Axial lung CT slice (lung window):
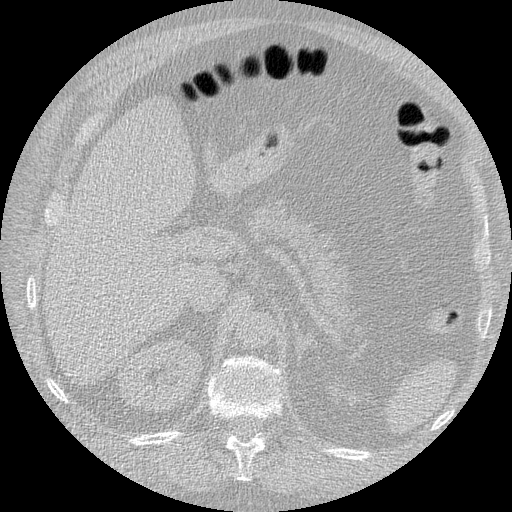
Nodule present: no